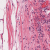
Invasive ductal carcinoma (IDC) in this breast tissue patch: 0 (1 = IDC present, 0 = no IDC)